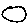
Label: circle